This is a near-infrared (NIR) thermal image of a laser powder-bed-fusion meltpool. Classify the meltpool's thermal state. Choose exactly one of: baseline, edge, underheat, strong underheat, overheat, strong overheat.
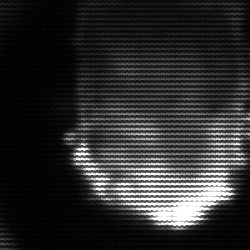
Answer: baseline